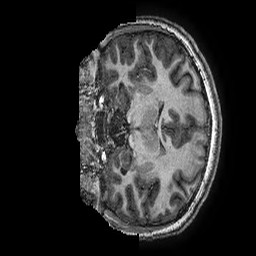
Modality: T1w
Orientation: coronal
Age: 13
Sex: male
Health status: ill
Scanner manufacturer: ge
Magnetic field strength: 3 T
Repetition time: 0.00766 s
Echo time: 0.003476 s